Question: With terminal I type 'chiplotle' and after that I type '11'.
This is how the terminal looks after that:

I want to do the same thing in java but i'm stuck with the eleven options part.
I know when it happens and I print a '11' but nothing happens after that.
It might be in this part.
'''
if (line.equals("[11] Plotter")) {
System.out.println("---!!!---"); // it does print this!
pw.println("11"); // tried multiple things
pw.println("or give me at least an error...");
}
'''
But i'm afraid my print writer is wrong. How can I test this?
'''
import java.io.*;
public class ExecTest {
ChiplotleInputStream chiplotleInputStream;
ChiplotleErrorStream chiplotleErrorStream;
PrintWriter pw;
public static void main(String[] args) {
new ExecTest().setup();
}
// . . . . . . . . . . . . . . . . . . . . . . . . . . . . . . . . . . . . . . . . . . . . . . . . . . . . . . . .
public void setup() {
try {
Runtime runTime = Runtime.getRuntime();
Process process = runTime.exec("chiplotle");
chiplotleInputStream = new ChiplotleInputStream(process);
chiplotleErrorStream = new ChiplotleErrorStream(process);
OutputStream os = process.getOutputStream();
BufferedWriter bw = new BufferedWriter(new OutputStreamWriter(os));
pw = new PrintWriter(bw);
new Thread(chiplotleInputStream).start();
new Thread(chiplotleErrorStream).start();
// process.destroy();
}
catch (IOException e) {
e.printStackTrace();
}
}
// . . . . . . . . . . . . . . . . . . . . . . . . . . . . . . . . . . . . . . . . . . . . . . . . . . . . . . . .
public class ChiplotleInputStream implements Runnable {
BufferedReader in;
public ChiplotleInputStream(Process process) {
in = new BufferedReader(new InputStreamReader(process.getInputStream()));
}
@Override
public void run() {
String line;
try {
while ((line = in.readLine()) != null) {
System.out.println(line);
if (line.equals("[11] Plotter")) {
System.out.println("---!!!---"); // it does print this!
pw.println("11
"); // tried multiple things
pw.println("or give me at least an error...");
}
}
} catch (Exception e) {
e.printStackTrace();
}
}
}
// . . . . . . . . . . . . . . . . . . . . . . . . . . . . . . . . . . . . . . . . . . . . . . . . . . . . . . . .
public class ChiplotleErrorStream implements Runnable {
BufferedReader in;
public ChiplotleErrorStream(Process process) {
in = new BufferedReader(new InputStreamReader(process.getErrorStream()));
}
@Override
public void run() {
String line;
try {
while ((line = in.readLine()) != null) {
System.out.println(line);
}
} catch (Exception e) {
e.printStackTrace();
}
}
}
// . . . . . . . . . . . . . . . . . . . . . . . . . . . . . . . . . . . . . . . . . . . . . . . . . . . . . . . .
}
'''
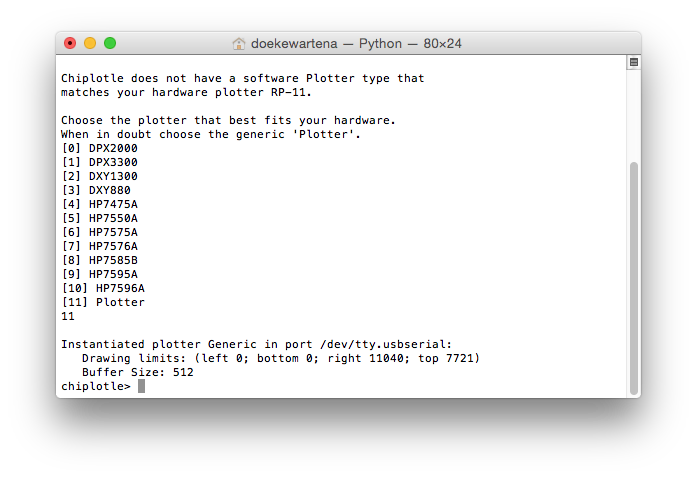
Answer: 'flush()' the PrintWriter. When using the PW in conjunction with the BufferedWriter like you have done, you may need to flush the buffer.